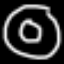
Label: donut